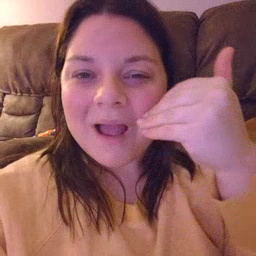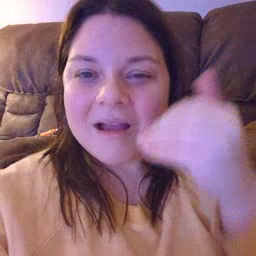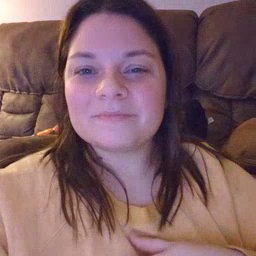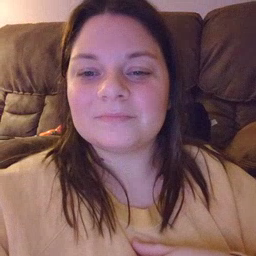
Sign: smile